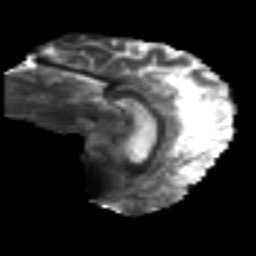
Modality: T2w
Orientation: sagittal
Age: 41
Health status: ill
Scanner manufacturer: philips
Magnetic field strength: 3 T
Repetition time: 9 s
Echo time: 0.127 s